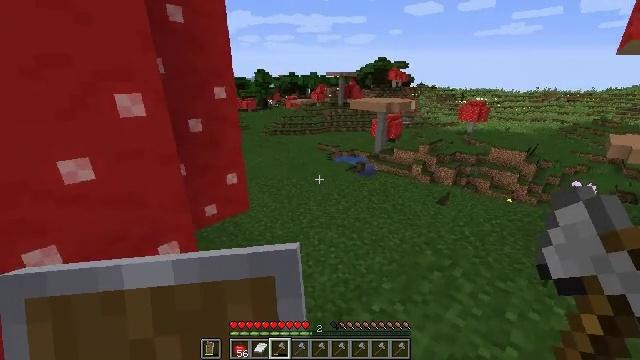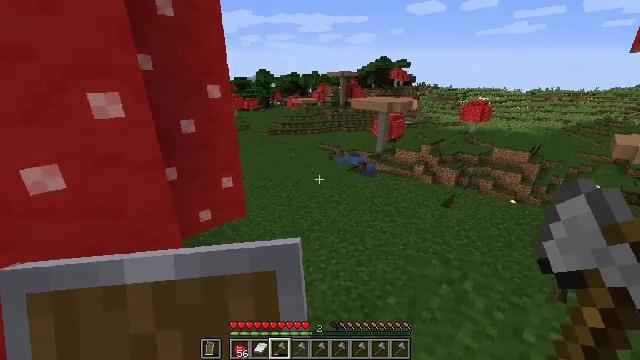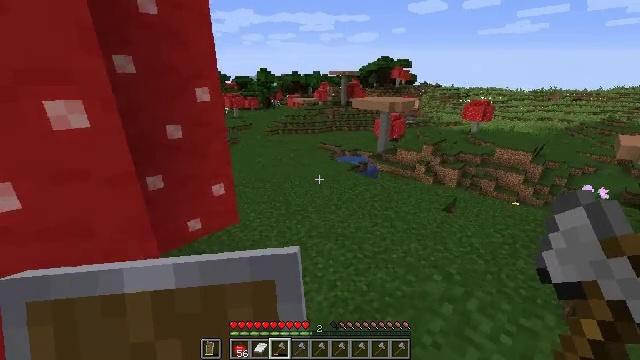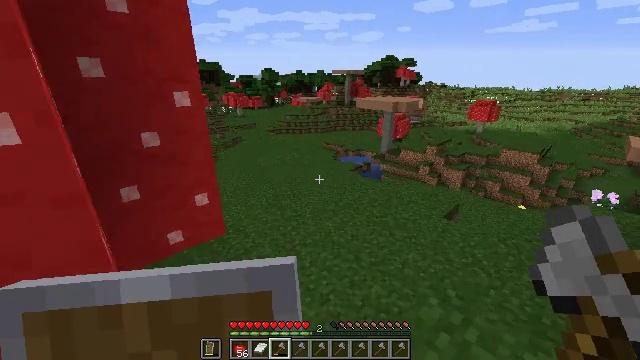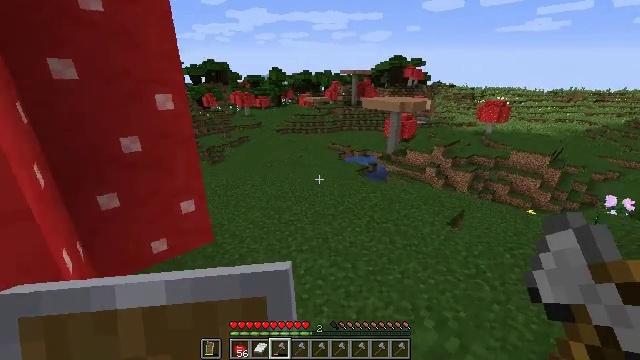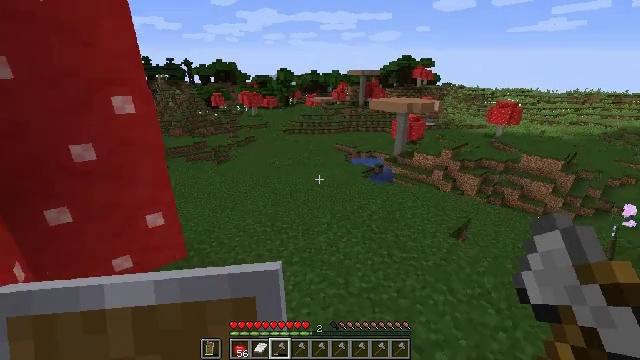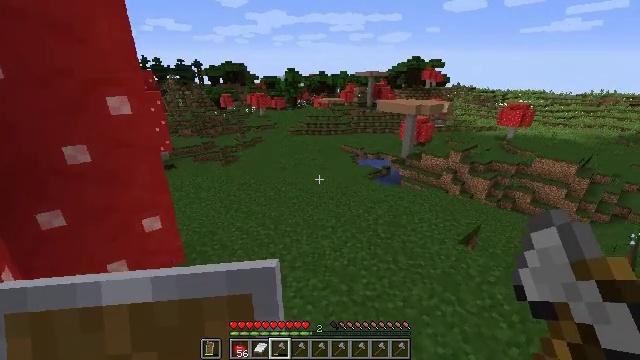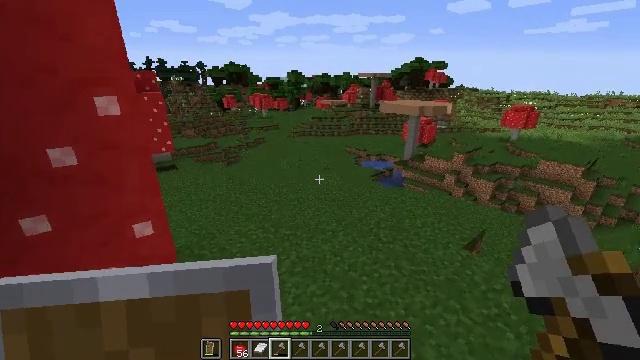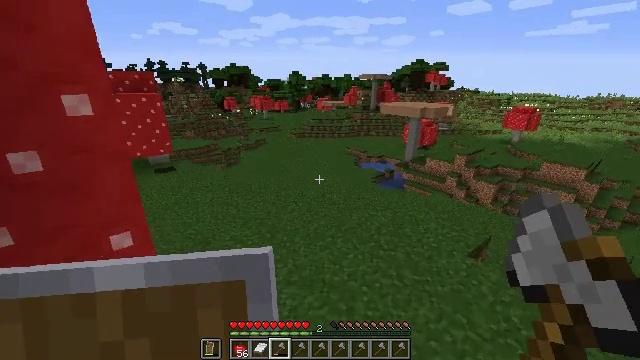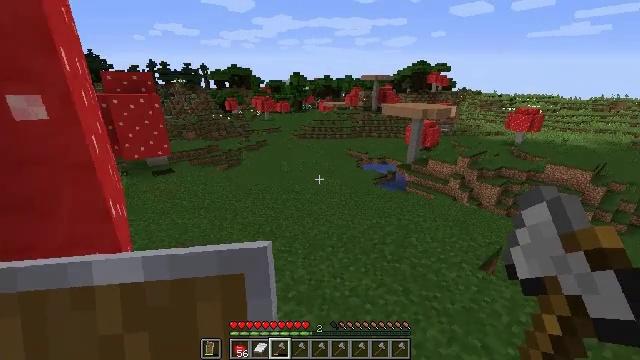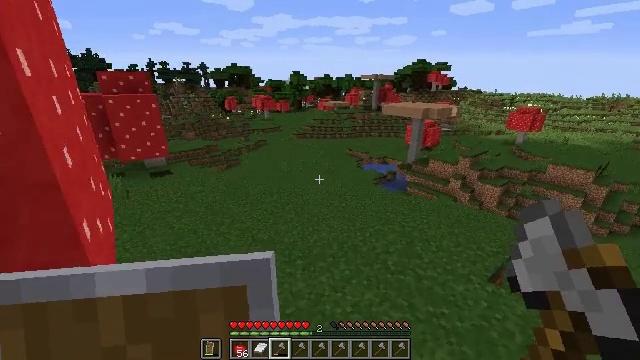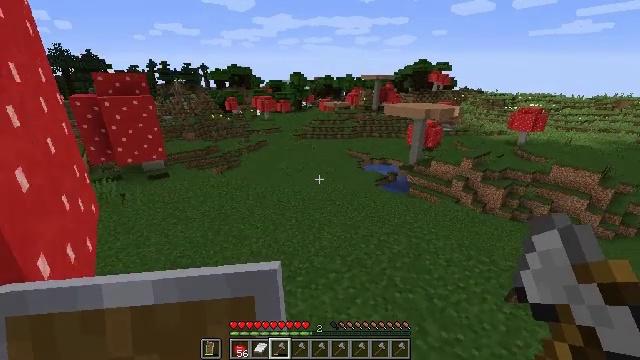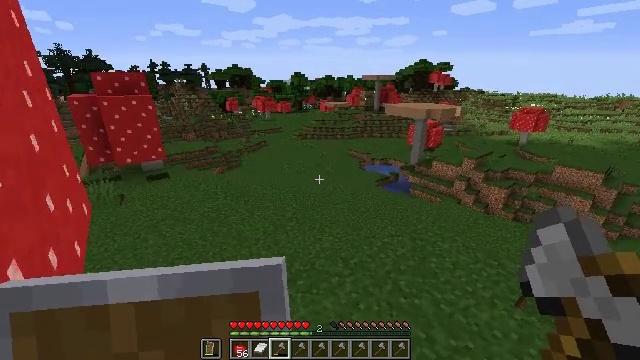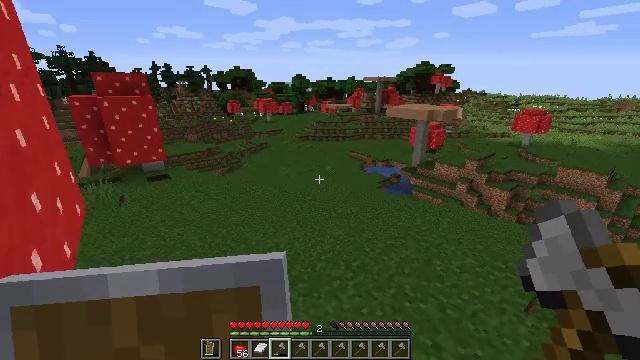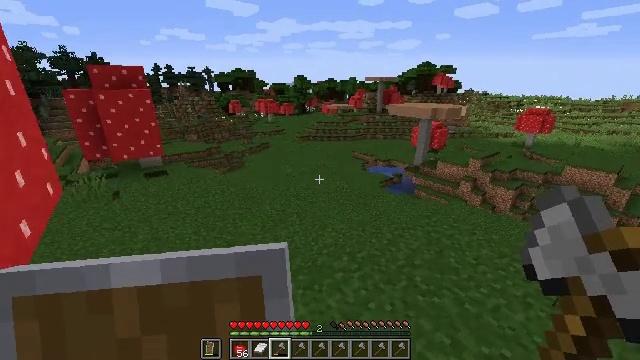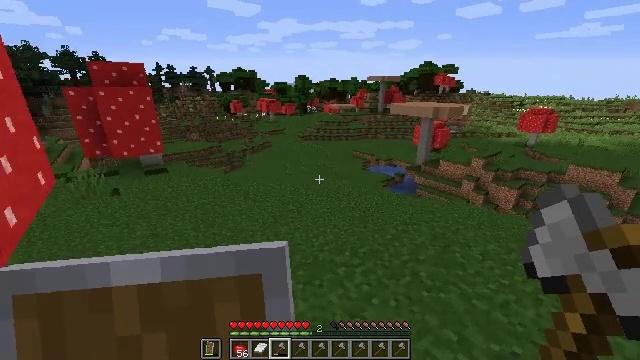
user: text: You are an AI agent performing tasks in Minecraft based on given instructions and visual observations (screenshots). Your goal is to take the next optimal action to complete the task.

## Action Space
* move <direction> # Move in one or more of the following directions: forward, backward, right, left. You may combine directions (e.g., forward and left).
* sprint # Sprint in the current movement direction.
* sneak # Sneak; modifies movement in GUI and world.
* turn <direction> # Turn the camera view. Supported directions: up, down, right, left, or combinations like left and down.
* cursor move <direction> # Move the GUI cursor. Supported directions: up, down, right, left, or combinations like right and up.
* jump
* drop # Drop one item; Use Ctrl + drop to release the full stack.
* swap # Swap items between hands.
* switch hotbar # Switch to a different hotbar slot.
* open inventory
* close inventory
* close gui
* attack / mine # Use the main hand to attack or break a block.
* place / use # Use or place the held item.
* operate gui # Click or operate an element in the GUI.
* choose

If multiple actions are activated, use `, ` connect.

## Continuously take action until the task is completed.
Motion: motion action
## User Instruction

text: Chop down the dark oak log.
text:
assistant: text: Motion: move forward and move right
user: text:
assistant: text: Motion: move forward and move right
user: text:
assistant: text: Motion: move forward and move right
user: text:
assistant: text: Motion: move forward and move right, turn left
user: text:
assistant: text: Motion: move forward, turn left
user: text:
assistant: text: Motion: move forward, turn left
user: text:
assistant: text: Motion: move forward
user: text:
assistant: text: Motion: move forward
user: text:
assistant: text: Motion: move forward
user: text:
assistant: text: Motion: move forward
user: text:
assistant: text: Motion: move forward
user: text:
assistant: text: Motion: move forward
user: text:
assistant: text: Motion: move forward
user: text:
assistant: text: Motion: move forward
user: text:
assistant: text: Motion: move forward
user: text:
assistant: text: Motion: move forward
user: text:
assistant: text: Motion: move forward
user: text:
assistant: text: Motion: move forward
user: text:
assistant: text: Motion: move forward
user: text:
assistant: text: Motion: move forward
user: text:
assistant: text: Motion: move forward
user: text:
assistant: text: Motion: move forward
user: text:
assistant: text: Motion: move forward
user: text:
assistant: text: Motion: move forward
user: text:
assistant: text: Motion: move forward
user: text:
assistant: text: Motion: move forward
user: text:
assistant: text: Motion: move forward
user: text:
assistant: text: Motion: move forward
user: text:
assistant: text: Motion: move forward
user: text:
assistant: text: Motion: move forward